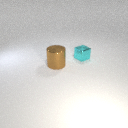
small cyan metal cube behind large brown metal cylinder